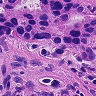
Metastatic tissue present: yes